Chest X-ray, AP view. Patient: 41 years old, sex M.
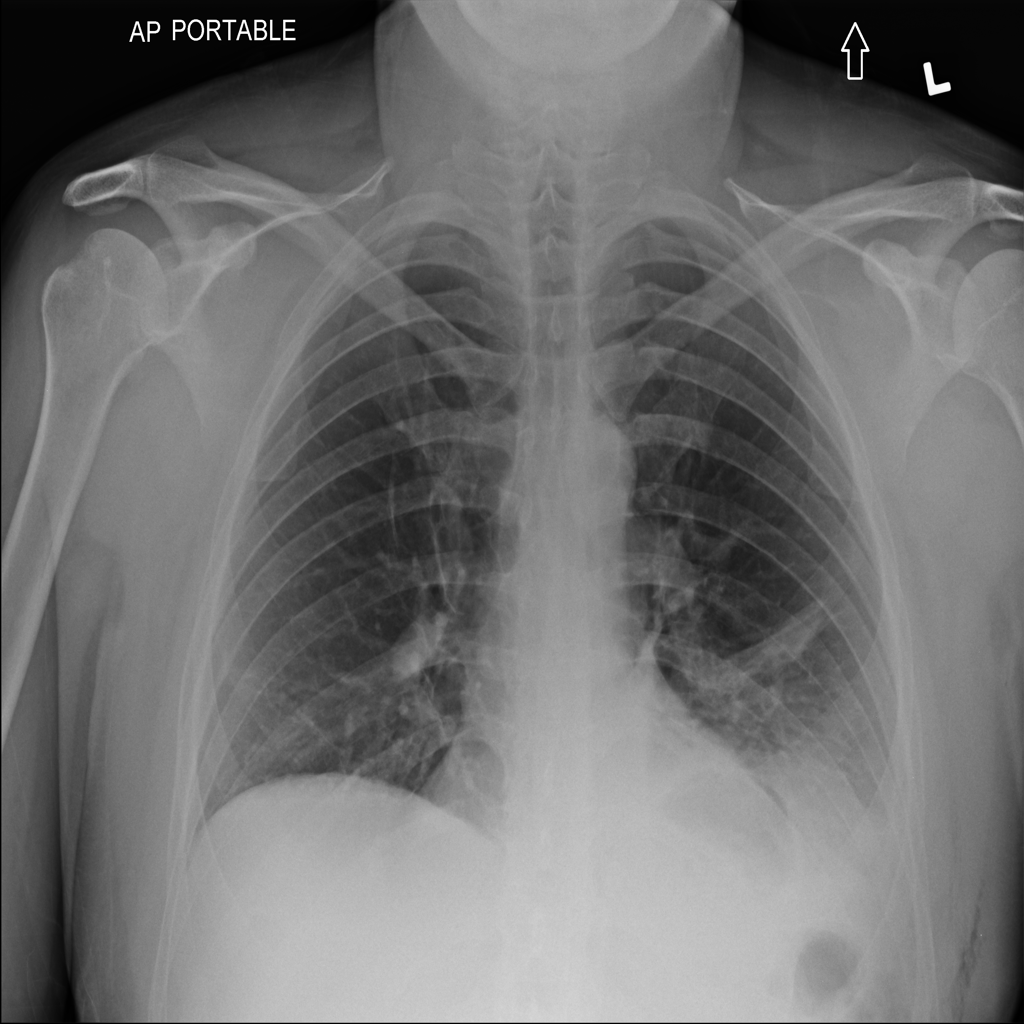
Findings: Atelectasis